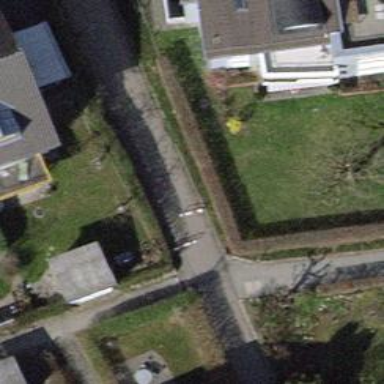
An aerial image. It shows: Double cycle barrier is in place.